Question: I have a very basic firebase database filled with movies. It's basically the movie title, its year and genre as shown below

I also have a class for these 3 attributes of each key.
All I want to do is take the data from the firebase snapshot and put it inside my object.
What I did was:
1. Initialize the database for the child "Filme": DatabaseReference database = FirebaseDatabase.getInstance().getReference().child("Filme");
2. Then I added an ValueEvent Listener: database.addValueEventListener(new ValueEventListener() {
@Override
public void onDataChange(DataSnapshot dataSnapshot) {
for (DataSnapshot keyNode : dataSnapshot.getChildren())
{
Filme nfilme = keyNode.getValue(Filme.class);
String s = nfilme.getTituloFilme(); // get title
}
The debugger shows the line:
'''
DataSnapshot { key = 001, value = {Genero=Drama, Titulo=Titanic, Ano=2000} }
'''
Which shows that it was able to extract the data, however when I call the getTitle() method it returns null, why is this happening?
EDIT: class added
'''
public class Filme {
private String tituloFilme;
private String genero;
private String ano;
public Filme(){
}
public Filme(String tituloFilme, String genero, String ano){
this.tituloFilme = tituloFilme;
this.genero = genero;
this.ano = ano;
}
public String getTituloFilme() {
return tituloFilme;
}
public void setTituloFilme(String tituloFilme) {
this.tituloFilme = tituloFilme;
}
public String getGenero() {
return genero;
}
public void setGenero(String genero) {
this.genero = genero;
}
public String getAno() {
return ano;
}
public void setAno(String ano) {
this.ano = ano;
}
}
'''
Plus, if I use:
'''
database.child("001").child("Titulo").setValue("TTITANIC");
'''
It does change the title from Titanic, to TTITANIC, so I don't think it has something to do with the JSON file
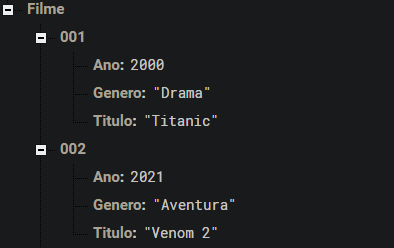
Answer: Firebase uses JavaBean property naming conventions for its JSON to Java conversions (and vice versa).
This means that (for example) 'public String getTituloFilme()' in your code, maps to a property 'tituloFilme' in the JSON. That mismatches on two fronts with your actual database:
1. There is no Filme suffix in your database.
2. The property in the database is Titulo, while the Java class expects titulo.
The easiest way to fix this is to specify type annotations in your Java class to explicitly map to specific JSON properties:
'''
public class Filme {
private String tituloFilme;
private String genero;
private String ano;
public Filme(){ }
public Filme(String tituloFilme, String genero, String ano){
this.tituloFilme = tituloFilme;
this.genero = genero;
this.ano = ano;
}
@PropertyName("Titulo")
public String getTituloFilme() {
return tituloFilme;
}
@PropertyName("Titulo")
public void setTituloFilme(String tituloFilme) {
this.tituloFilme = tituloFilme;
}
@PropertyName("Genero")
public String getGenero() {
return genero;
}
@PropertyName("Genero")
public void setGenero(String genero) {
this.genero = genero;
}
@PropertyName("Ano")
public String getAno() {
return ano;
}
@PropertyName("Ano")
public void setAno(String ano) {
this.ano = ano;
}
}
'''